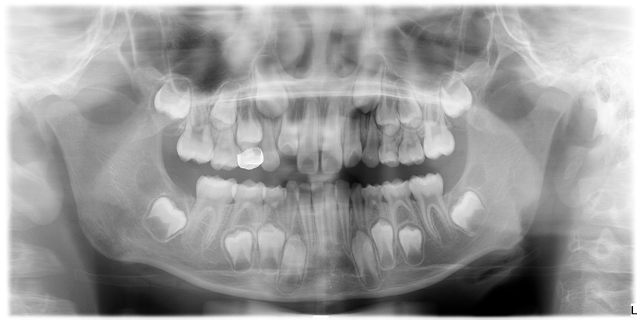
child